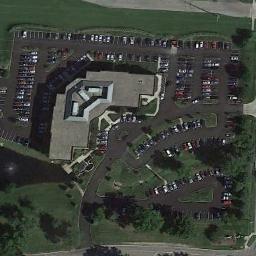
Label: parking_lot